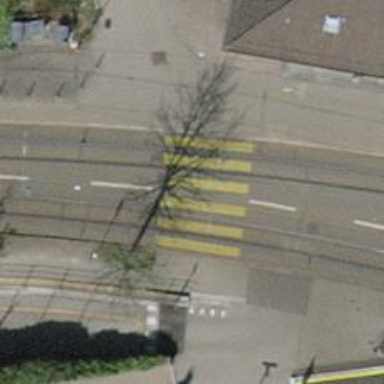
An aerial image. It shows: Uncontrolled road crossing.